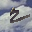
Label: 2